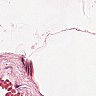
Metastatic tissue present: no